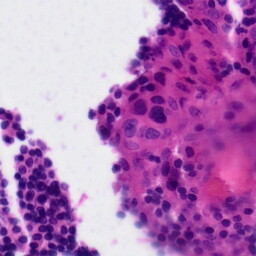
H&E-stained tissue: Tonsil